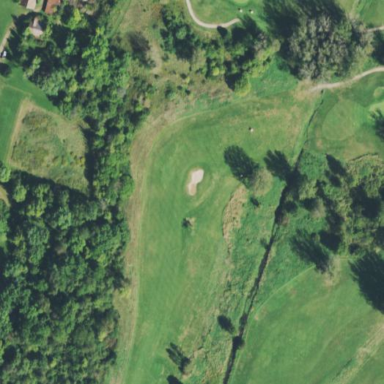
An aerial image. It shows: Scenic golf fairway.